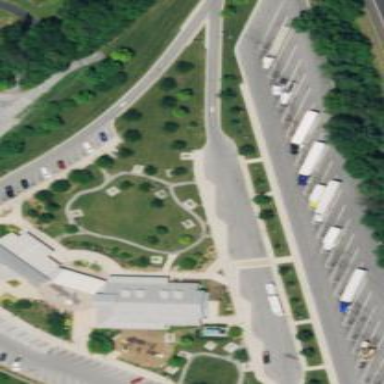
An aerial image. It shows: Rest area along the road.